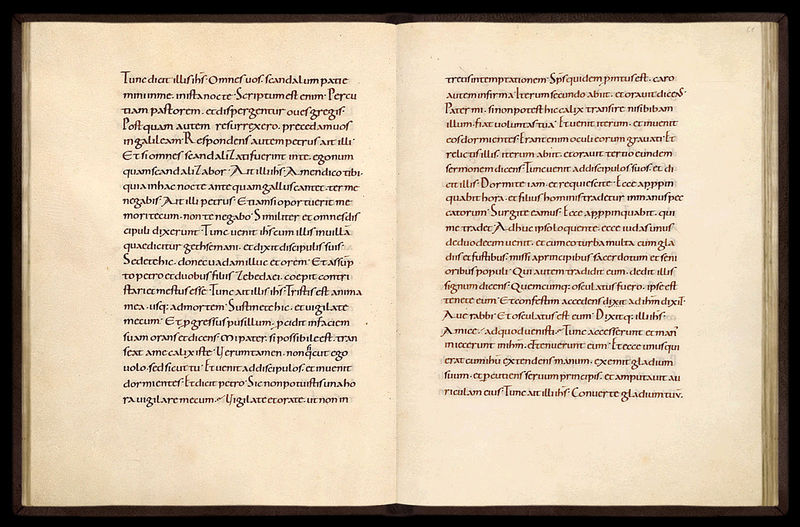
Titel: Egbert- Codex (Codex Egberti)
Institution: Trier, Stadtbibliothek/Stadtarchiv
Schlagwörter: blätter, weiß, braun, schwarz, beige, alt, bibel, spiegel, gotik, schrift, cremefarben, lesen, deutsch, buch, druck, seite, text, buchstabe, buchstaben, buchdruck, einband, goldschnitt, seiten, schreiben, zeilen, handschrift, zeile, latein, lateinisch, regelmäßig, wörter, doppelseite, codex, satz, antiqua, peru, behindert, ze, d, tune, fragmentum, tunc, doppelseiten, lateun, buchchats, aufgeschlagene seiten